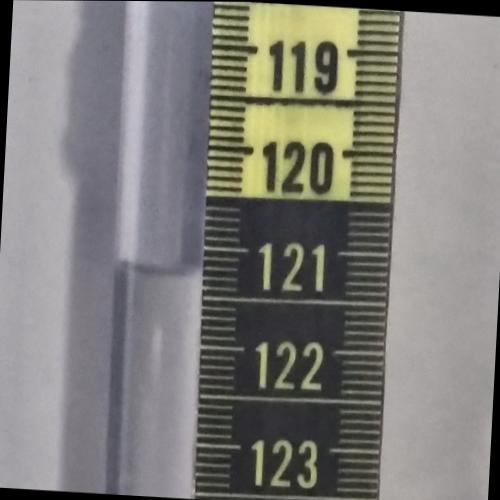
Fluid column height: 121.3 cm